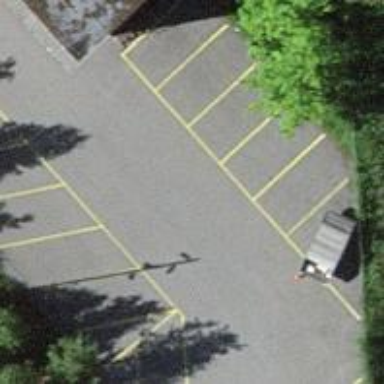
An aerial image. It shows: Parking area with surface.